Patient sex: M
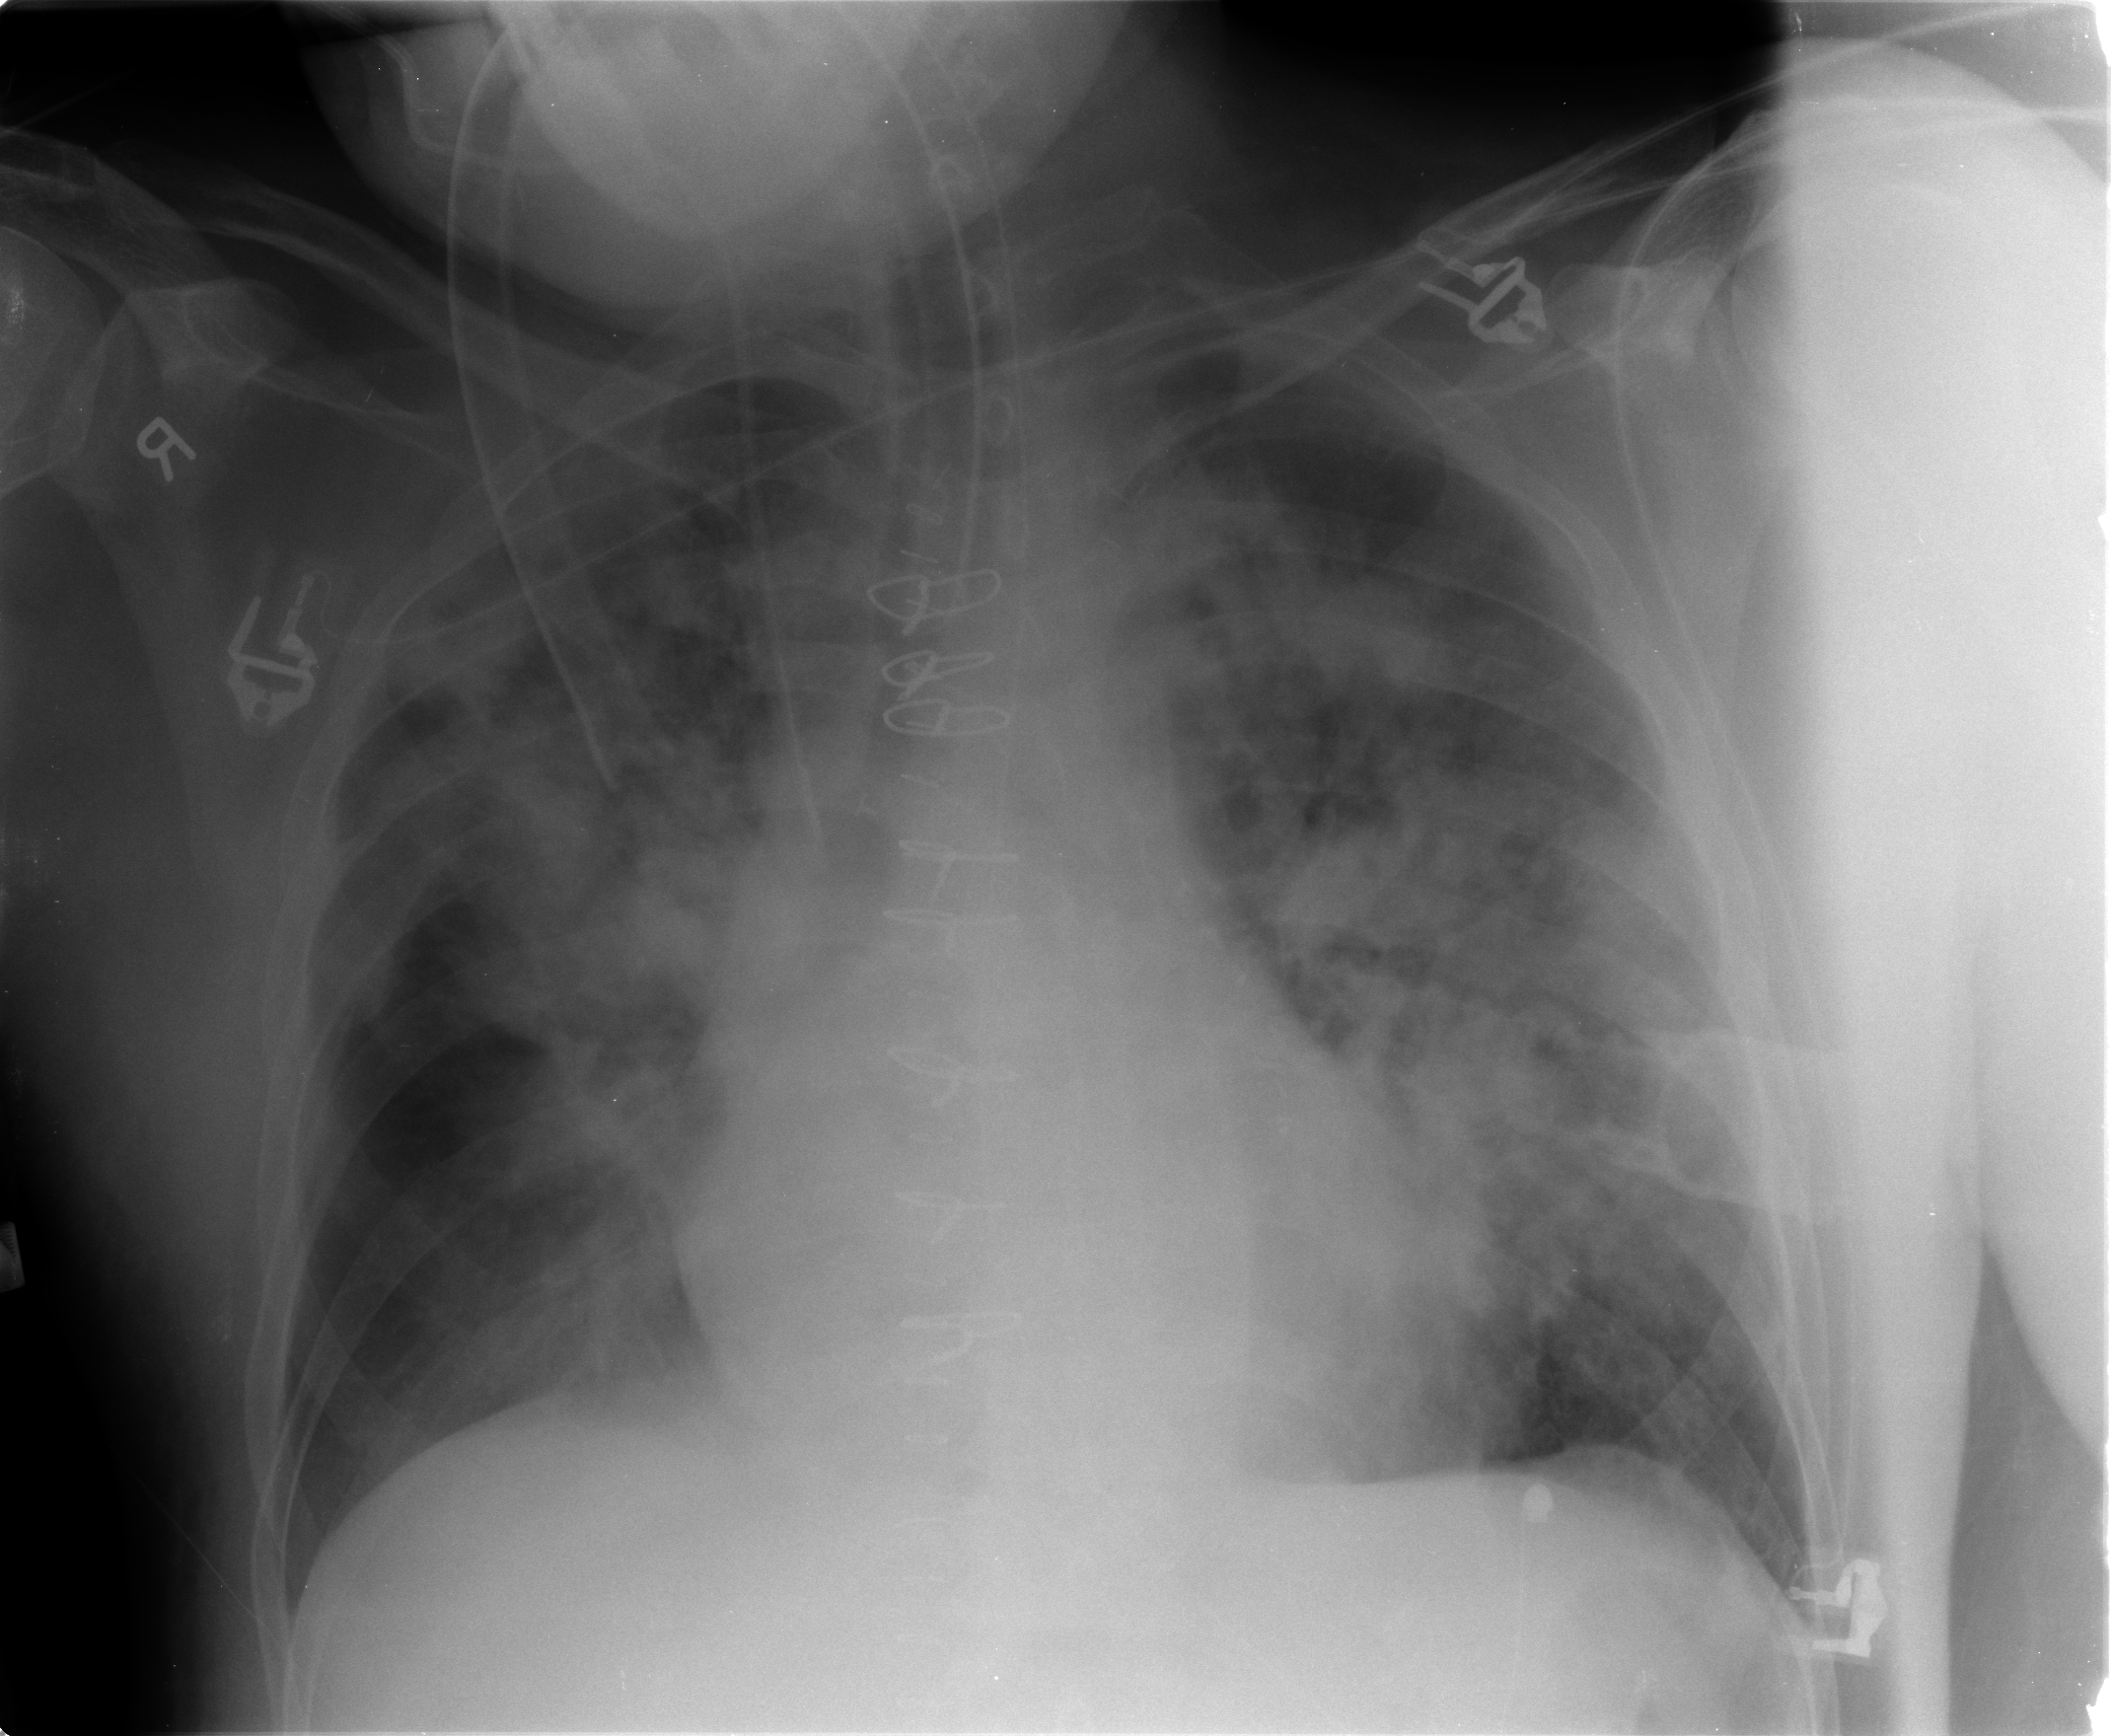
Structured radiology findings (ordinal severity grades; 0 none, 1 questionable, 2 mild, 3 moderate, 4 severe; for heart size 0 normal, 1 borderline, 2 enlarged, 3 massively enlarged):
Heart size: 2
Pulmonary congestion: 2
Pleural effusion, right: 1
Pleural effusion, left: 2
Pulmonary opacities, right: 3
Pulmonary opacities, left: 3
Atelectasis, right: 2
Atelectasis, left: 2